Question: I have started learning Laravel 5. Following <URL>.
I have attached the image of my code here.

'''
Whoops, looks like something went wrong.
1/1
FatalErrorException in UrlController.php line 22:
Class 'App\Http\Controllers\Url' not found
in UrlController.php line 22
at FatalErrorException->__construct() in compiled.php line 1838
at HandleExceptions->fatalExceptionFromError() in compiled.php line 1833
at HandleExceptions->handleShutdown() in compiled.php line 0
at UrlController->store() in compiled.php line 8504
at call_user_func_array:{C:\wamp\www\readit-later\vendor\compiled.php:8504}() in compiled.php line 8504
at Controller->callAction() in compiled.php line 8572
at ControllerDispatcher->call() in compiled.php line 8551
at ControllerDispatcher->Illuminate\Routing\{closure}() in compiled.php line 9190
'''
help me out.
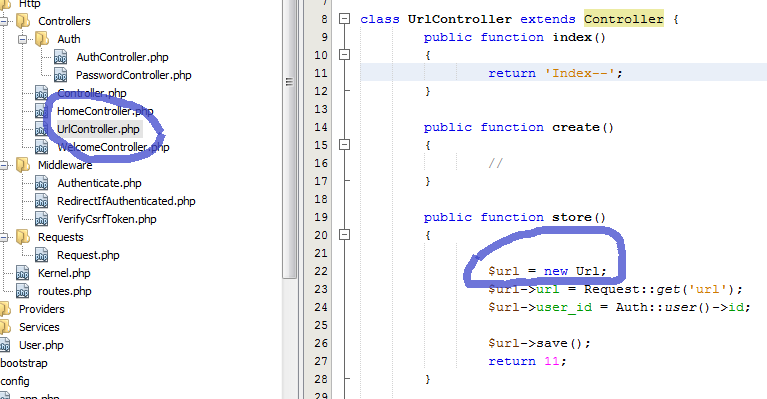
Answer: You should create a model with the name Url or whatever suits best inside your app folder you may also generate a url model by artisan command
'''
php artisan make:model Url
'''
or you can create one manually e.g
'''
<?php namespace App;
use Illuminate\Database\Eloquent\Model;
use Illuminate\Database\Query\Builder;
protected $table = 'table_name' // in case your table name is different than plural of model name
class Url extends Model
{
}
'''
and then in your controller use this Url model e.g
'''
use App\Url;
'''
and then you will be able to use
'''
$url = new Url;
$url->url = Request::get('url'); //make sure you have used use Illuminate\Http\Request; in starting of your controller
'''